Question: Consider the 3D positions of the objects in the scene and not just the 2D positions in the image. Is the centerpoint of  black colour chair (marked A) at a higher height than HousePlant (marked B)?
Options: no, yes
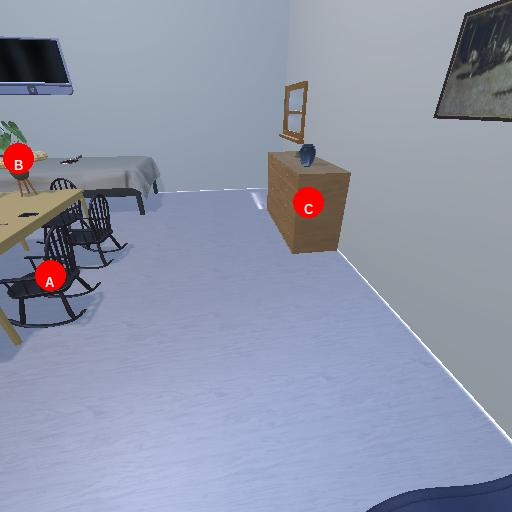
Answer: no